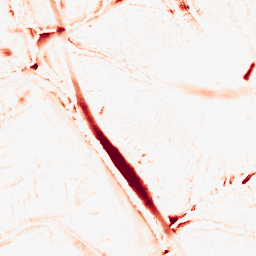
Category: morphological
Decomposition family: morphological
Decomposition parameters: operation: opening
size: 10
Upsampling method: bicubic
Upsampling parameters: scale: 2
Upsampling scale: 2